Question: Count the number of objects in the diagram.
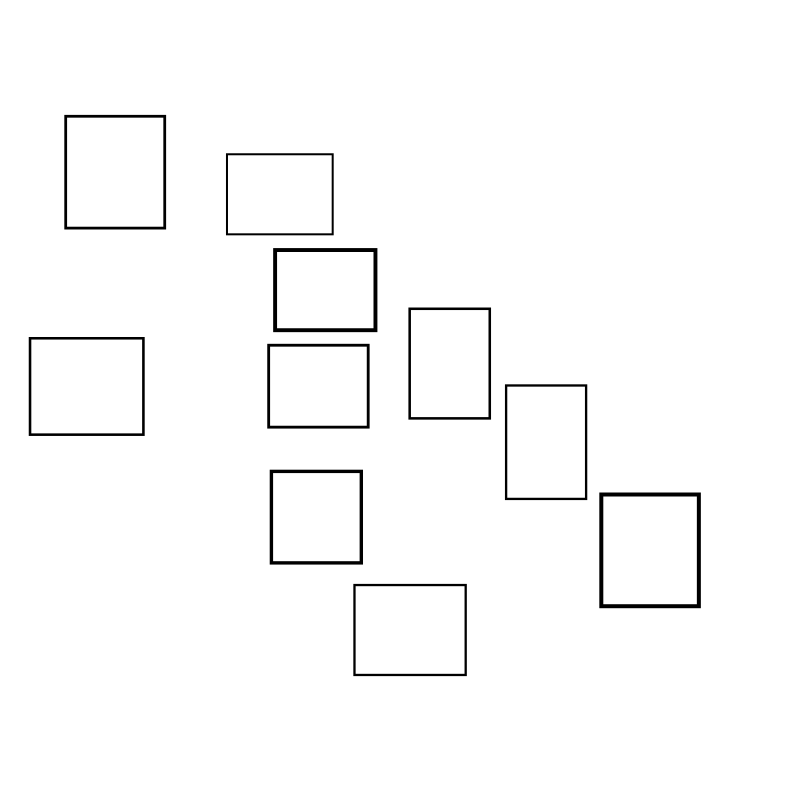
Answer: 10